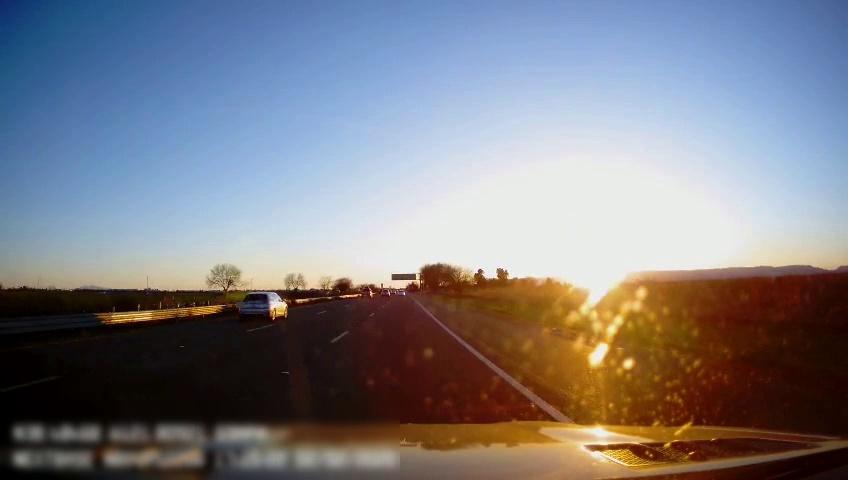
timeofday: Day
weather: Sunny
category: Drivable Space
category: Vehicles | SUV
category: Vehicles | SUV
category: Lanes | Alternate Lane
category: Lanes | Alternate Lane
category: Lanes | Current Lane
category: Lanes | Alternate Lane
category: Traffic | Signs